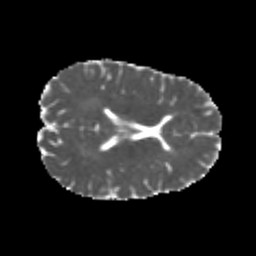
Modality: MD
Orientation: axial
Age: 21
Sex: male
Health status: healthy
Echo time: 0.074 s